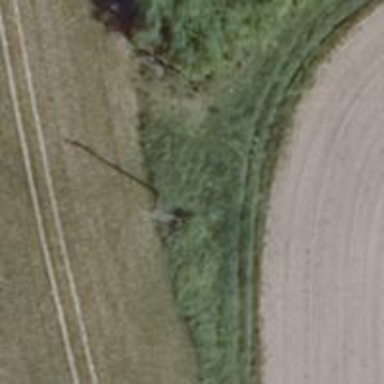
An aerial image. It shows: Power pole.